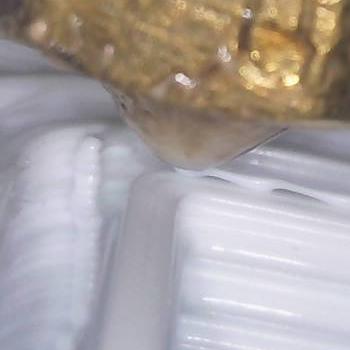
Flow rate: 39%